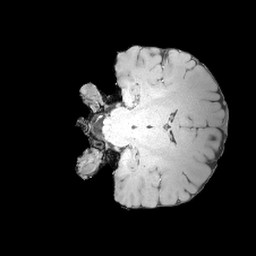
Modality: MP2RAGE
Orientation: coronal